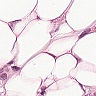
Metastatic tissue present: yes